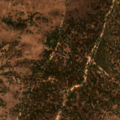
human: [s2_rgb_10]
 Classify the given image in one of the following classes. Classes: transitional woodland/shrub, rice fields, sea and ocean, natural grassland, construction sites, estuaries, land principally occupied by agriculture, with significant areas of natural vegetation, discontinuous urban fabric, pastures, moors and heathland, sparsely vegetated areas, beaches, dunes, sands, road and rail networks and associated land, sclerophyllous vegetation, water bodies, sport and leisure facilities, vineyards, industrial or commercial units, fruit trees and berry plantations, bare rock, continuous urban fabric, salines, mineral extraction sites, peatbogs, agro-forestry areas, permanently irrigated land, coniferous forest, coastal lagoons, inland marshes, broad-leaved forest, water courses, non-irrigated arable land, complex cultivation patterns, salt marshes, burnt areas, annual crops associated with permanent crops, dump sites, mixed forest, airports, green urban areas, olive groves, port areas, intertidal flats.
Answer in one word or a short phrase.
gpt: agro-forestry areas, broad-leaved forest, transitional woodland/shrub